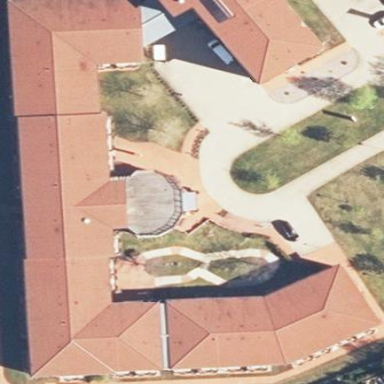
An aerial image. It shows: Building that serves as nursing home.